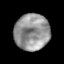
Tissue: prostate
Cell type: T cells
Senescence score: 0.6857
Nuclear area (px): 1248
Mean DAPI intensity: 148.042